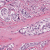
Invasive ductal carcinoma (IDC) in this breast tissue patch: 1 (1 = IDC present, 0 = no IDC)